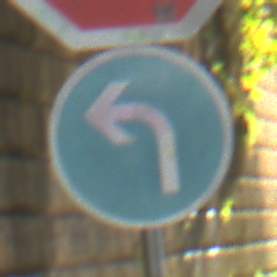
Verkehrszeichen: VorgeschriebeneFahrtrichtungLinks
Zusatzzeichen oben: Stop
Umgebung: Outdoor, Urban
Tageszeit: Midday
Wetter: Clear
Licht: Natural
Jahreszeit: NotSpecified
Kontrast: LowContrast